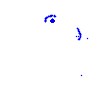
Particle: electron